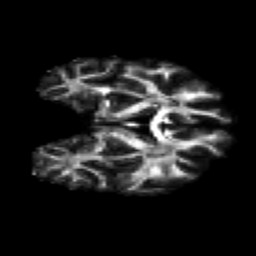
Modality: FA
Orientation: coronal
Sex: male
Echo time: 0.114 s